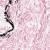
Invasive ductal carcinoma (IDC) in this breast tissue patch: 0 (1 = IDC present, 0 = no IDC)